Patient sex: M
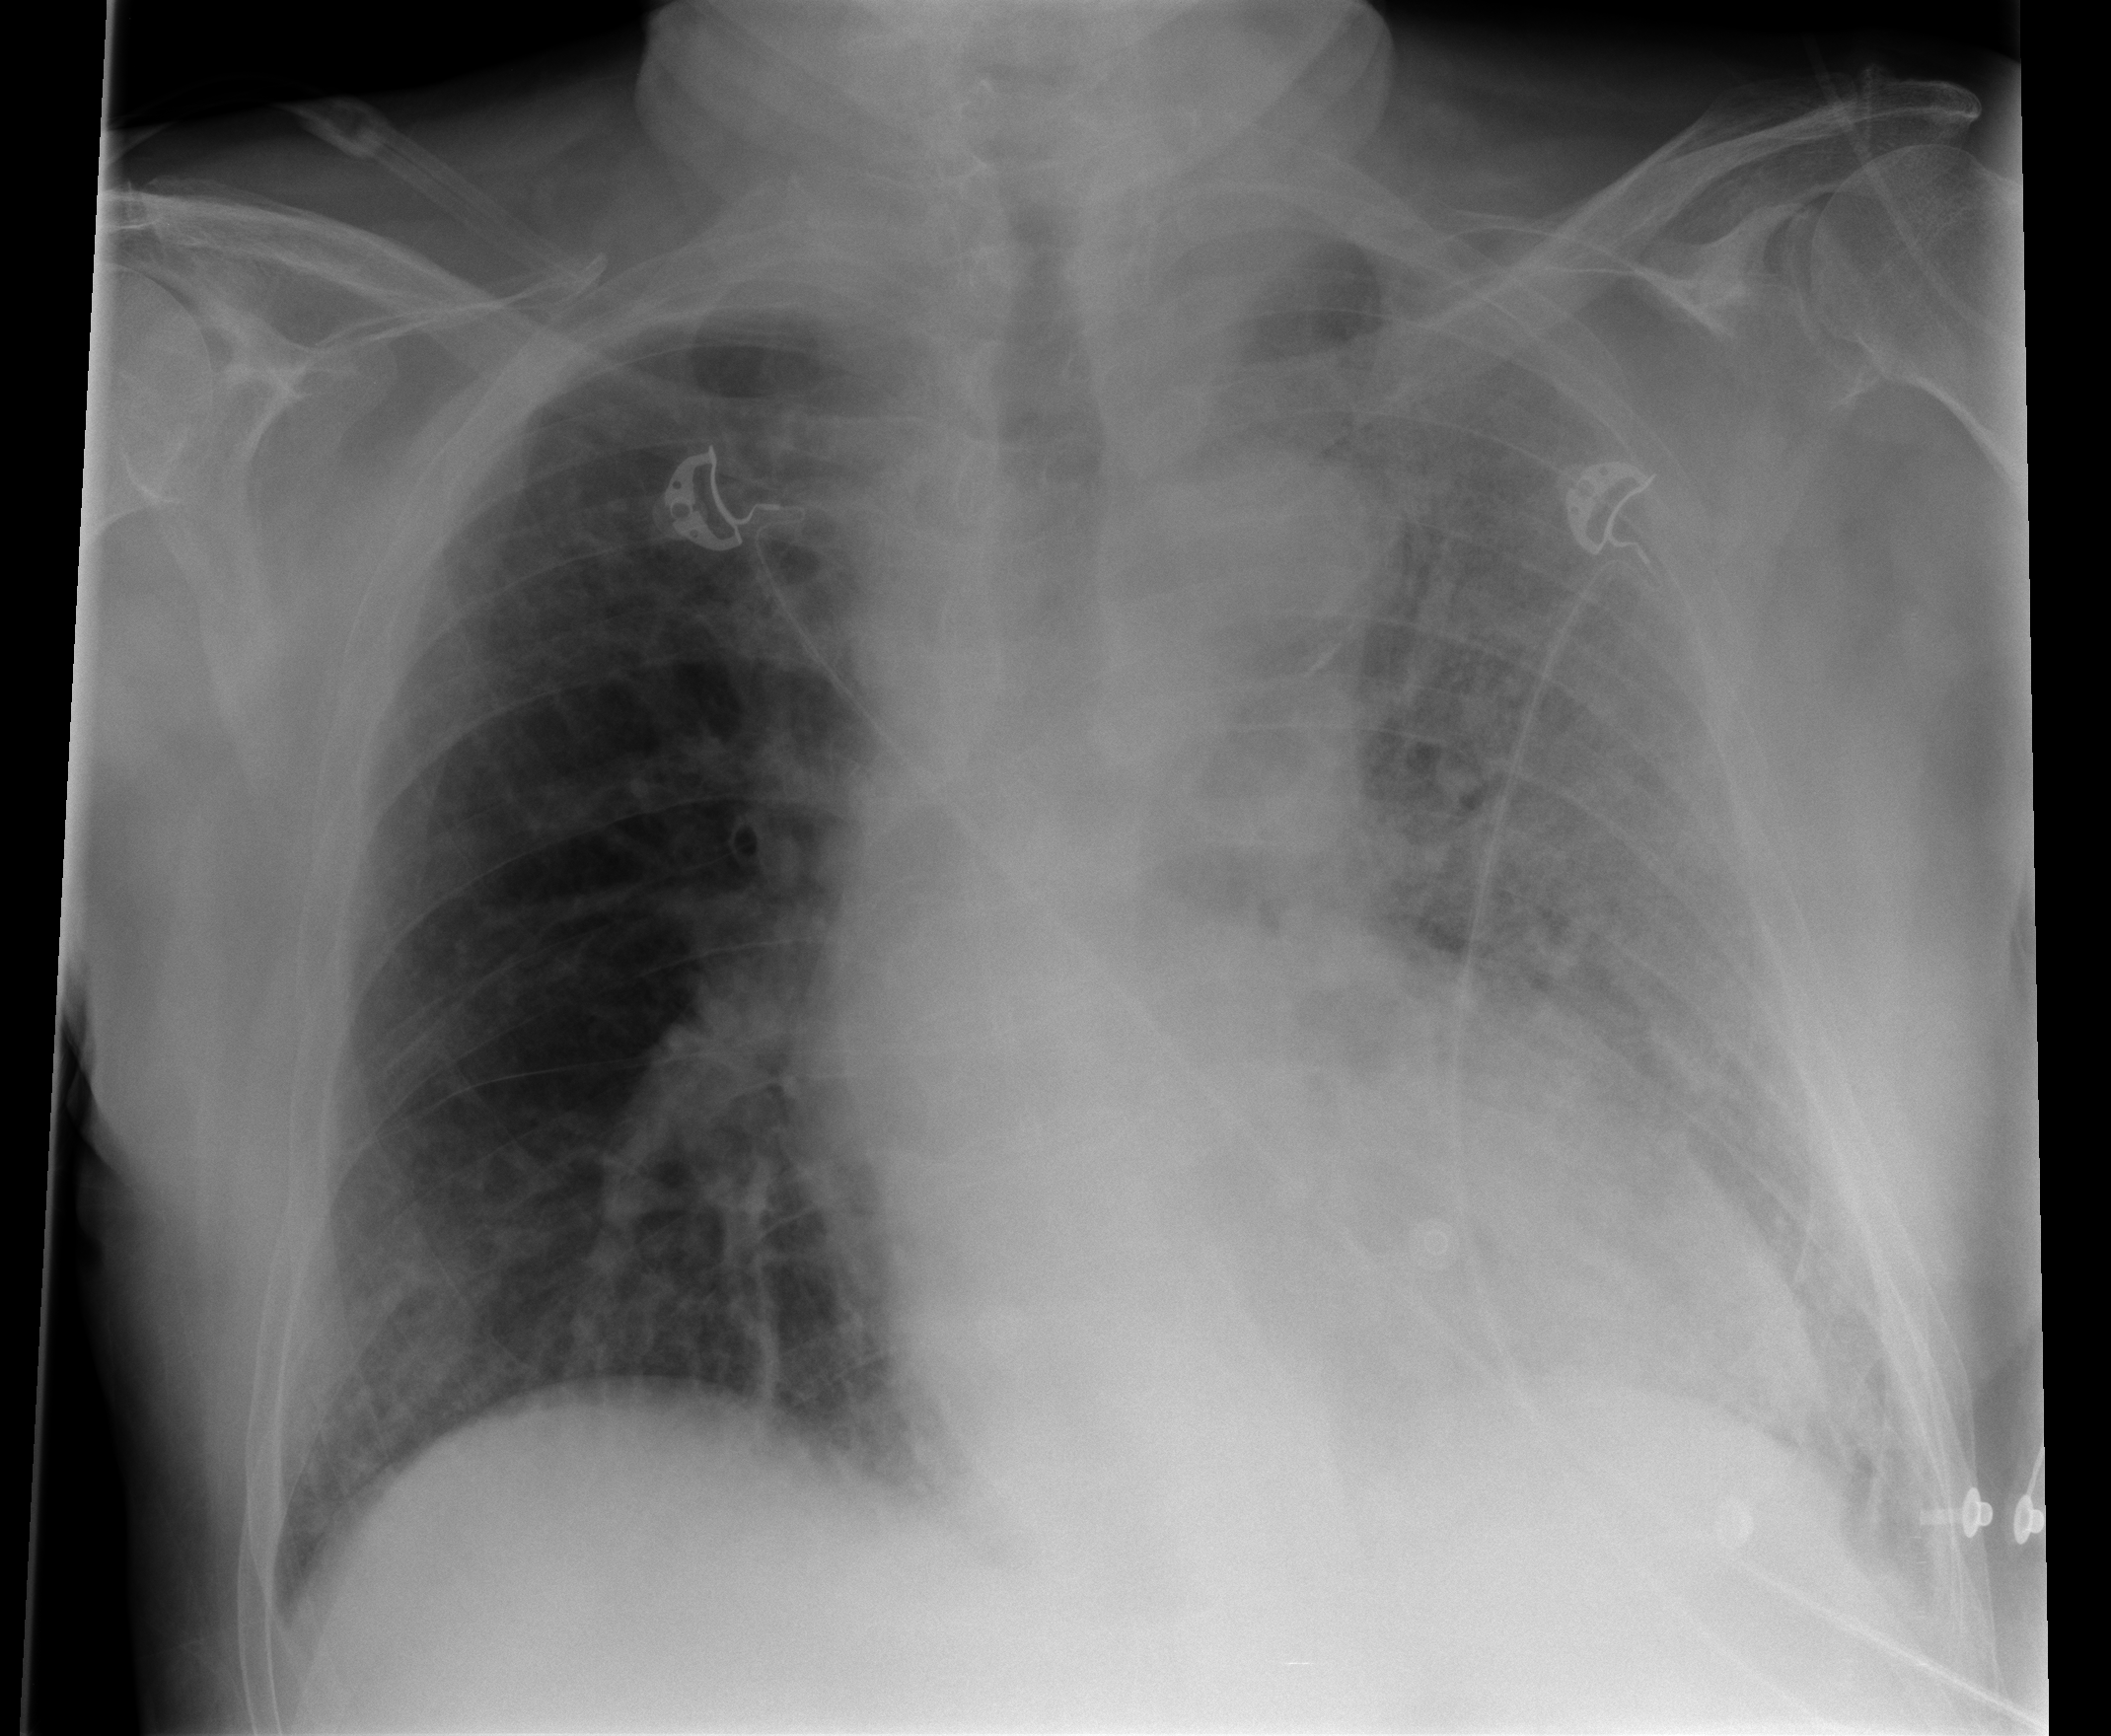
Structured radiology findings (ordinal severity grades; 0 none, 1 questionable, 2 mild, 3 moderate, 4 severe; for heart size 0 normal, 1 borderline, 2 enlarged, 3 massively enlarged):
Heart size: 2
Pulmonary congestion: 1
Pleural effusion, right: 0
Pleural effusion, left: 0
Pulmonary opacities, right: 0
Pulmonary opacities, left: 3
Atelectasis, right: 0
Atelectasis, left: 0